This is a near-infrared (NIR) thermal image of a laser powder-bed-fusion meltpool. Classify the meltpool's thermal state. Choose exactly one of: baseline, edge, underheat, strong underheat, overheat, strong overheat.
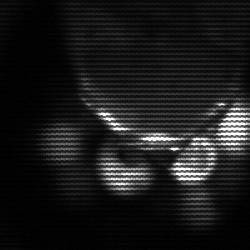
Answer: baseline